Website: crate-barrel
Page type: receipt
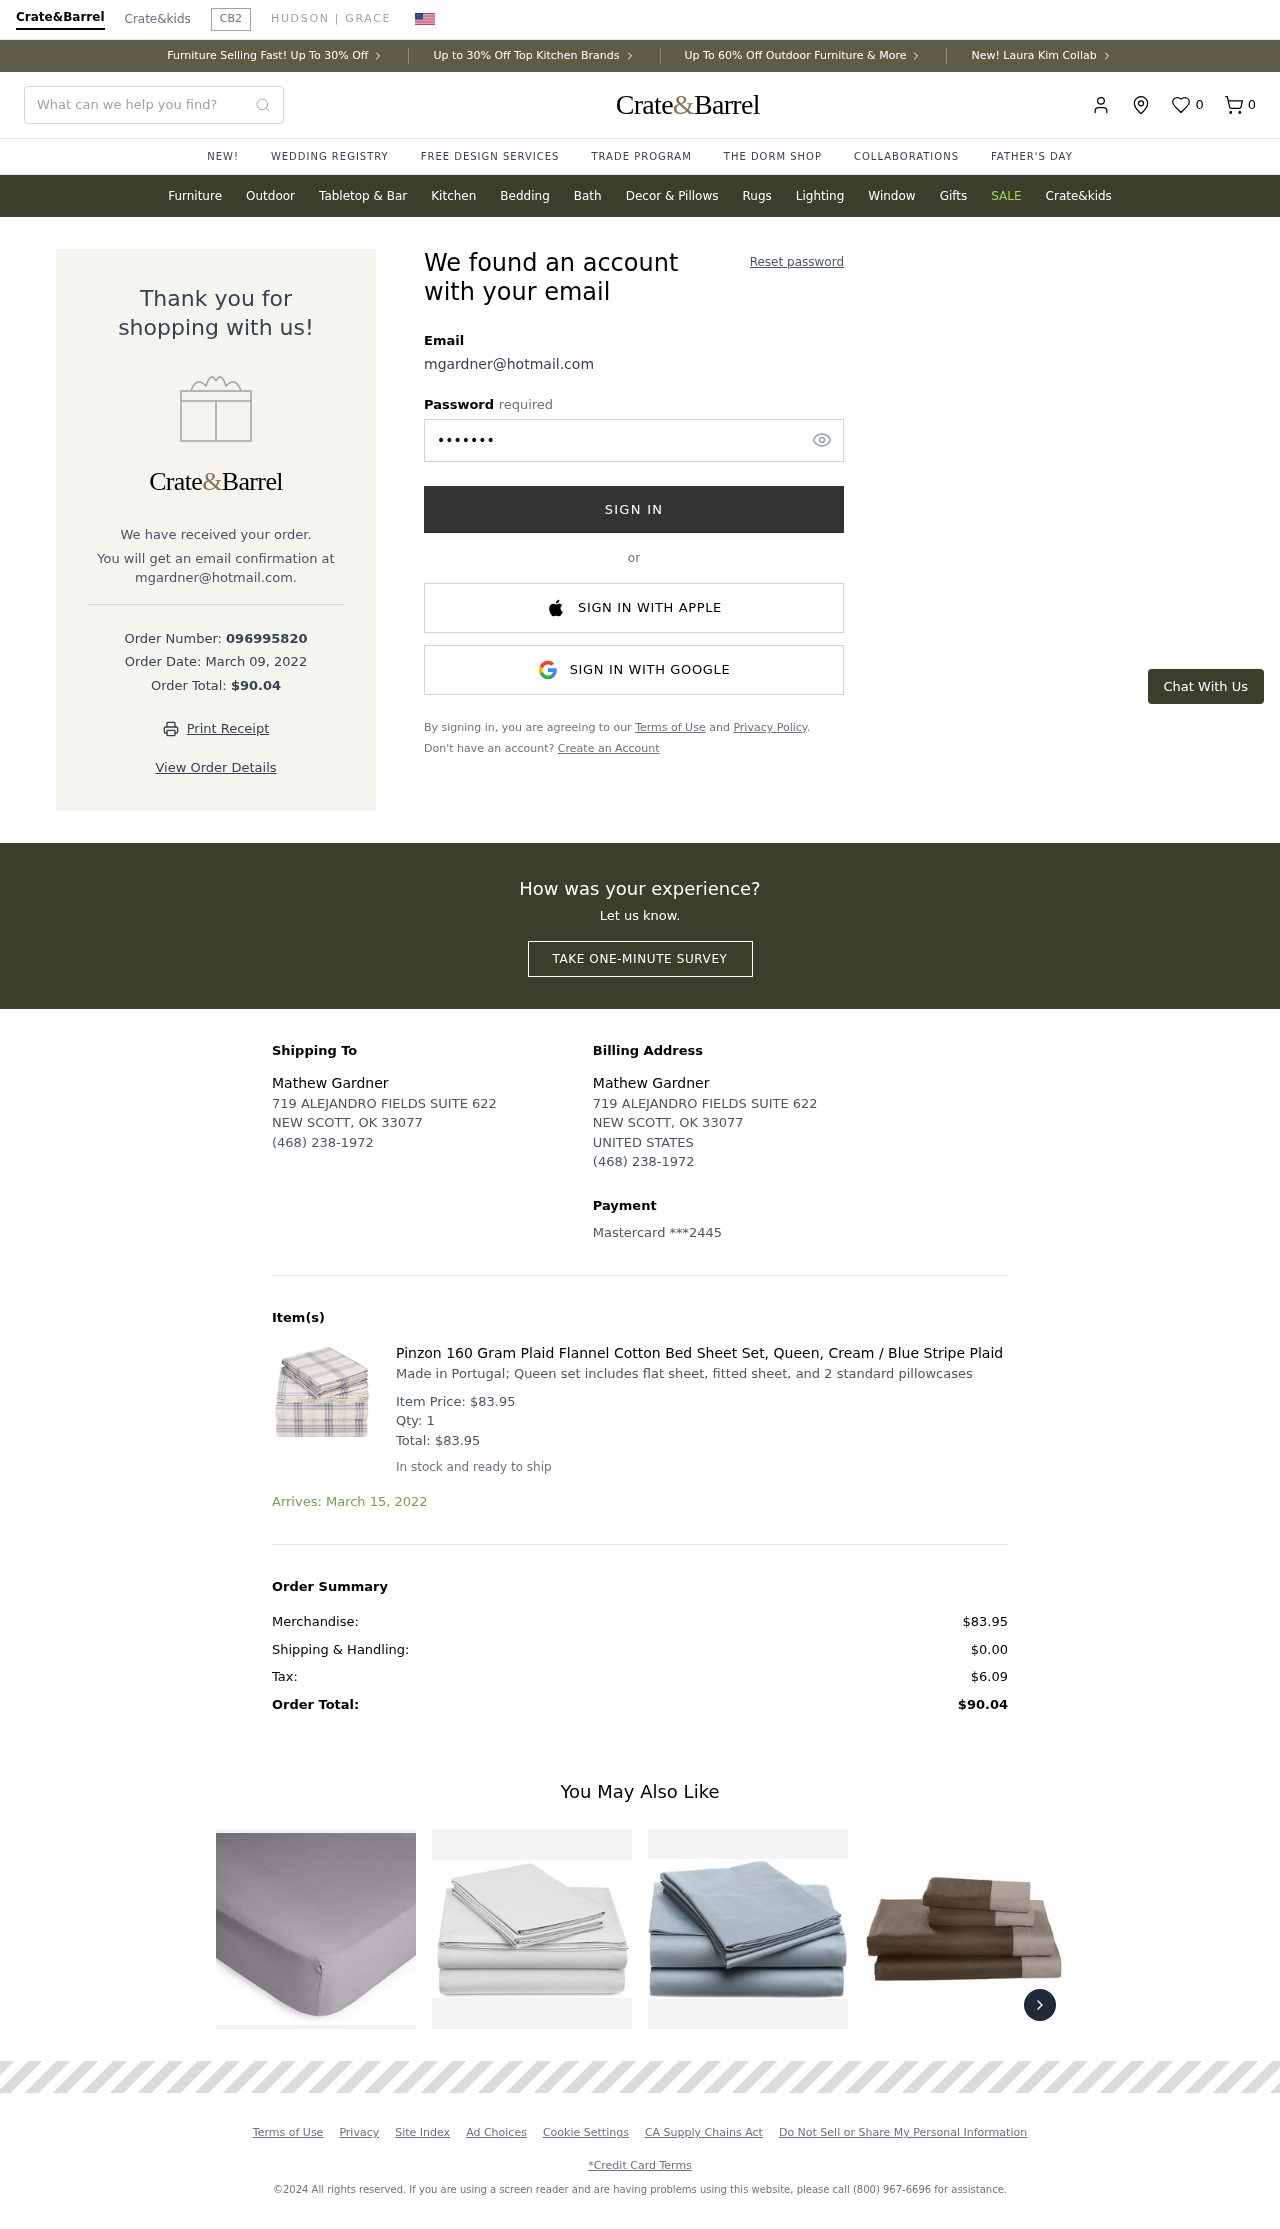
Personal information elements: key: PII_CARD_LAST4
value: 2445
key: PII_CARD_TYPE
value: Mastercard
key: PII_COUNTRY
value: UNITED STATES
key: PII_EMAIL
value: mgardner@hotmail.com
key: PII_FULLNAME
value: Mathew Gardner
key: PII_STREET
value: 719 ALEJANDRO FIELDS SUITE 622
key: PII_EMAIL2
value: mgardner@hotmail.com
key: PII_CITY_STATE_ZIP
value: NEW SCOTT, OK 33077
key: PII_PHONE
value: (468) 238-1972
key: PII_FULLNAME2
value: Mathew Gardner
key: PII_STREET2
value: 719 ALEJANDRO FIELDS SUITE 622
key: PII_POSTCODE
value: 33077
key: PII_STATE_ABBR
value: OK
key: PII_POSTCODE_FULL
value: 33077
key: PII_POSTCODE_NUMERIC
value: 33077
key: PII_PHONE2
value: (468) 238-1972
Product elements: key: PRODUCT1_DESC
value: Made in Portugal; Queen set includes flat sheet, fitted sheet, and 2 standard pillowcases
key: PRODUCT1_NAME
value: Pinzon 160 Gram Plaid Flannel Cotton Bed Sheet Set, Queen, Cream / Blue Stripe Plaid
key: PRODUCT1_PRICE
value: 83.95
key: PRODUCT1_QUANTITY
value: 1
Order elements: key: ORDER_NUM_ITEMS
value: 0
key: ORDER_ID
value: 096995820
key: ORDER_DATE
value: March 09, 2022
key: ORDER_TOTAL
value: $90.04
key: ORDER_ITEM_TOTAL
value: $83.95
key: ORDER_DELIVERY_DATE
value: Arrives: March 15, 2022
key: ORDER_SUBTOTAL
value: $83.95
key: ORDER_SHIPPING_COST
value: $0.00
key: ORDER_TAX
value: $6.09
Search elements: key: HEADER_SEARCH
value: What can we help you find?
Other elements: key: FAVORITES_COUNT
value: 0